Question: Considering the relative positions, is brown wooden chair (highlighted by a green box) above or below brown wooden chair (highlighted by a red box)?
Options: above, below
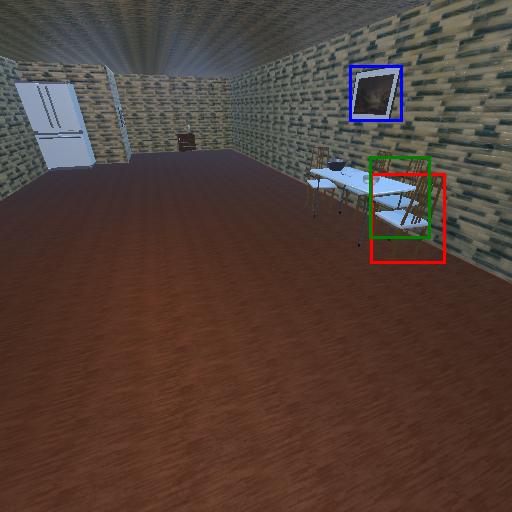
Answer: above